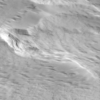
Label: not_dusty